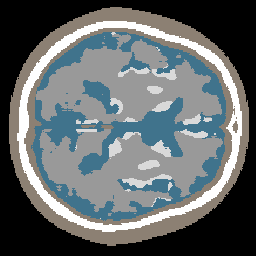
Label: no_lesion